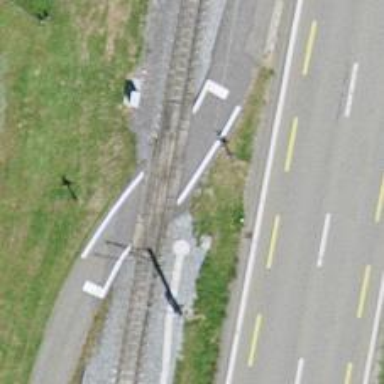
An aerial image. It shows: Level crossing along the railway.